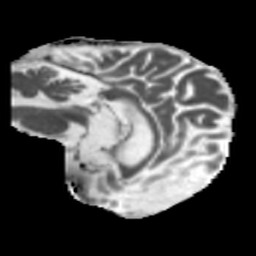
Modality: MD
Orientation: sagittal
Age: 58
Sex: male
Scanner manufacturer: siemens
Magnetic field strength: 3 T
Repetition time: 5.47 s
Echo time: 0.0854 s